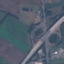
Land use / land cover: Highway